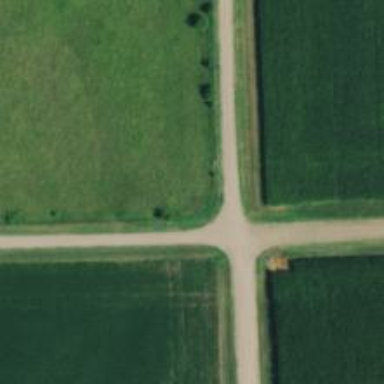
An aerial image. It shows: Unclassified road.